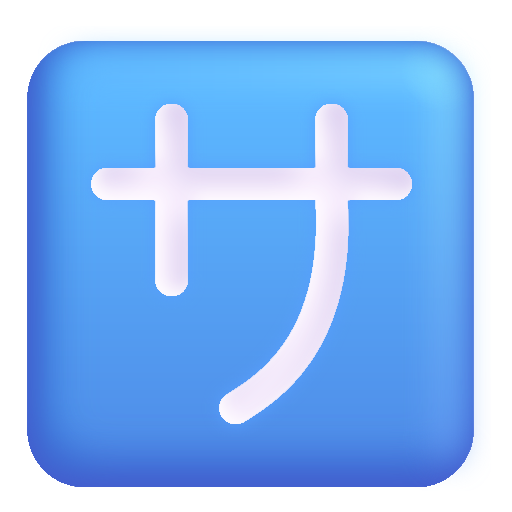
japanese service charge button color